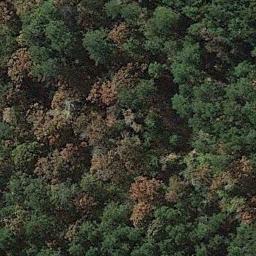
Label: forest